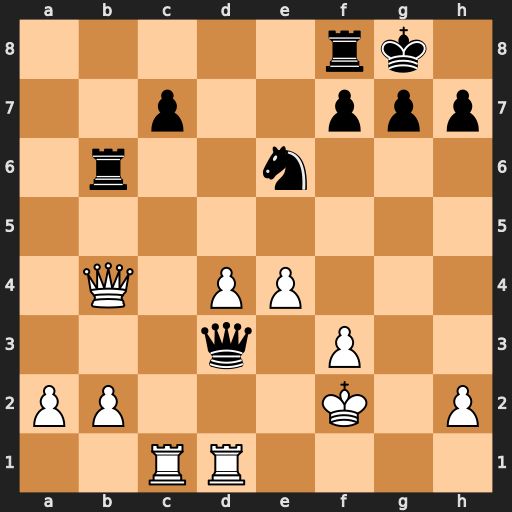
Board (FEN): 5rk1/2p2ppp/1r2n3/8/1Q1PP3/3q1P2/PP3K1P/2RR4
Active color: w
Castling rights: -
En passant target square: -
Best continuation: Qxf8+ Nxf8 Rxd3